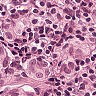
Metastatic tissue present: yes